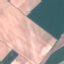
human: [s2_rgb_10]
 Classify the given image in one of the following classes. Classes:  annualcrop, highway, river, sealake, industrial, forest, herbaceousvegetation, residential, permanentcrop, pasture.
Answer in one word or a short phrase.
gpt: AnnualCrop